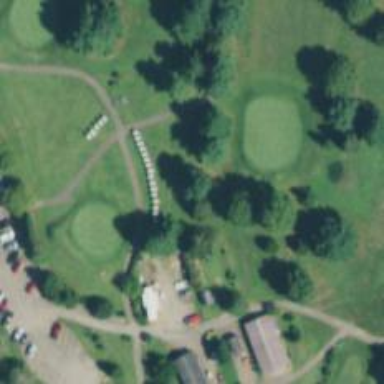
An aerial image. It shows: Path for both roads and golfers.